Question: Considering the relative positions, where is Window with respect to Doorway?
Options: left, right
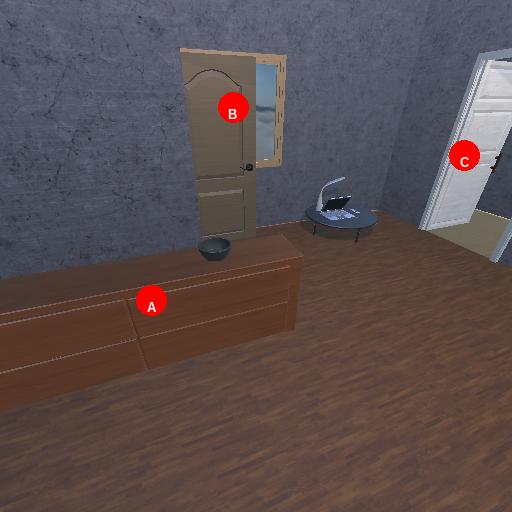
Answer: left